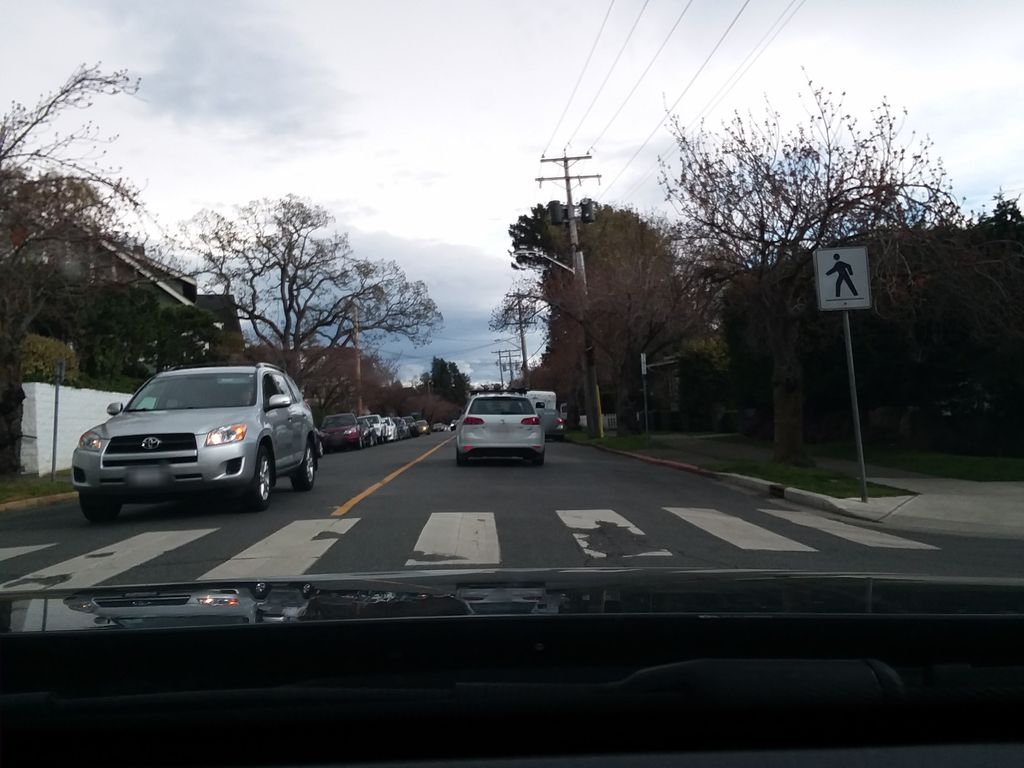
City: victoria